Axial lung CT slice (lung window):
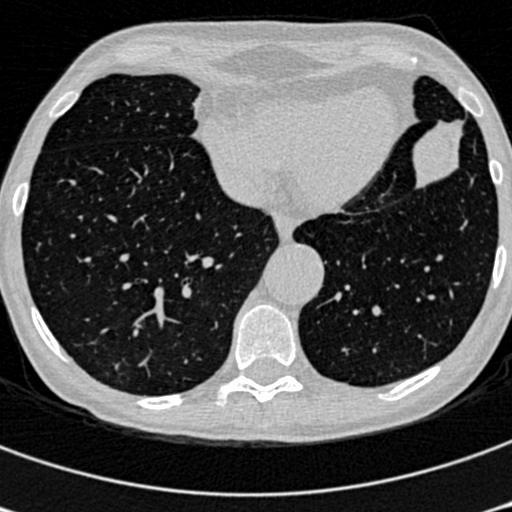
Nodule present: no